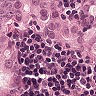
Metastatic tissue present: yes